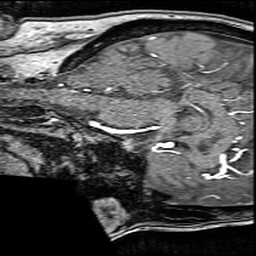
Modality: angio
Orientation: sagittal
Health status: ill
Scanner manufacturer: siemens
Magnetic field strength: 3 T
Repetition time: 0.023 s
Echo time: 0.00418 s